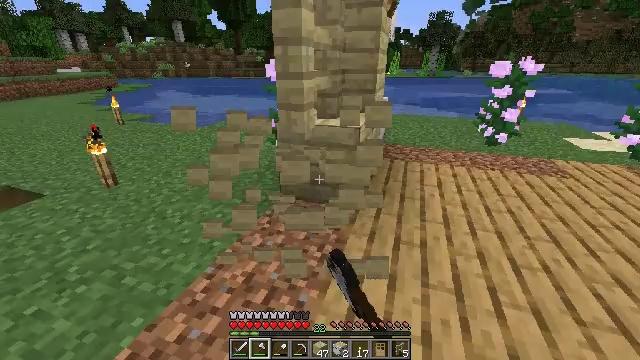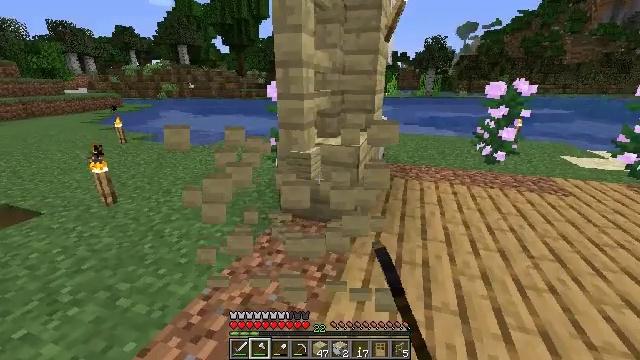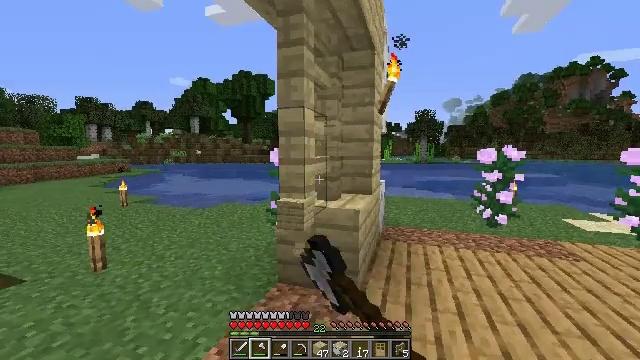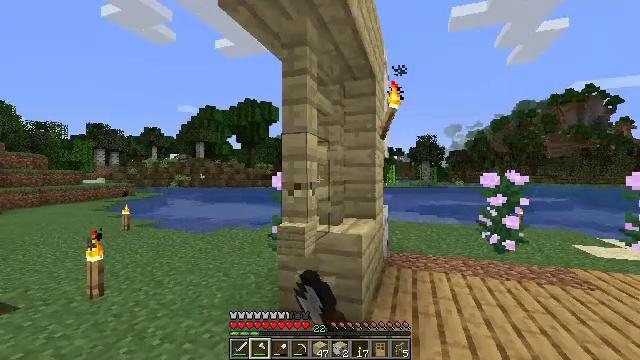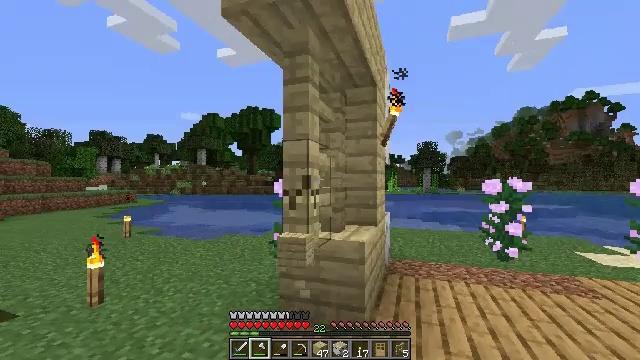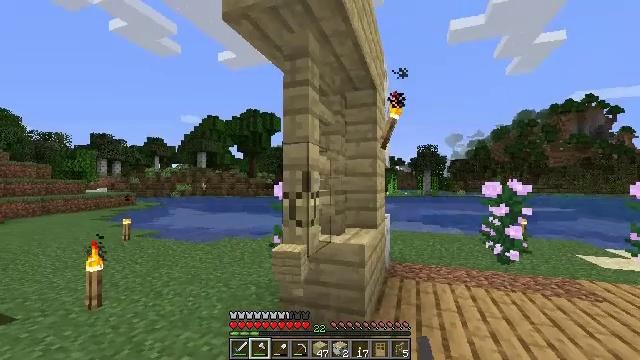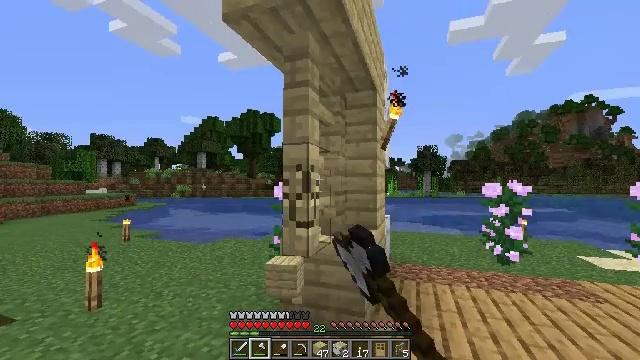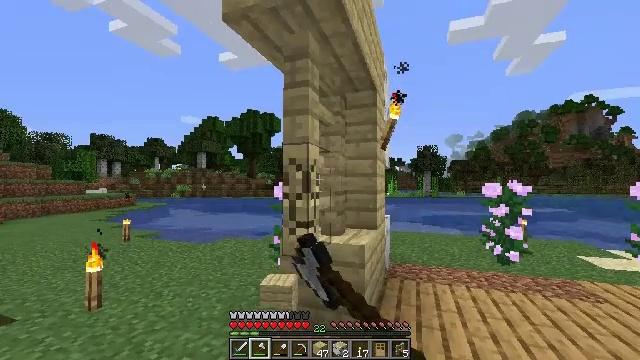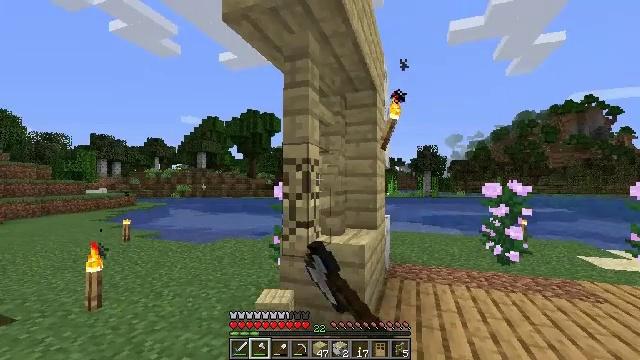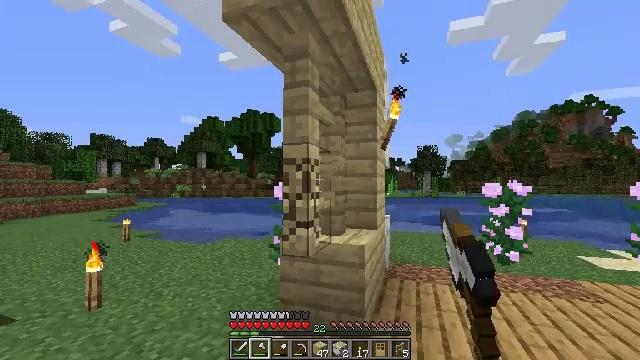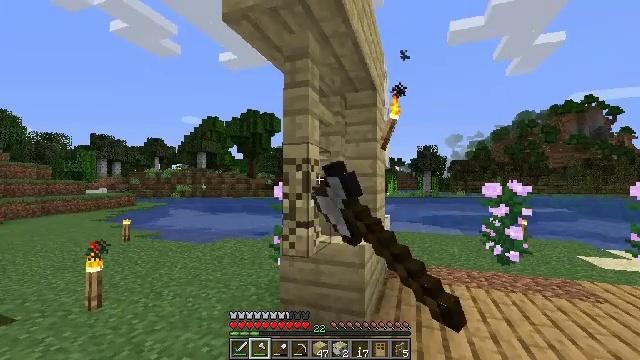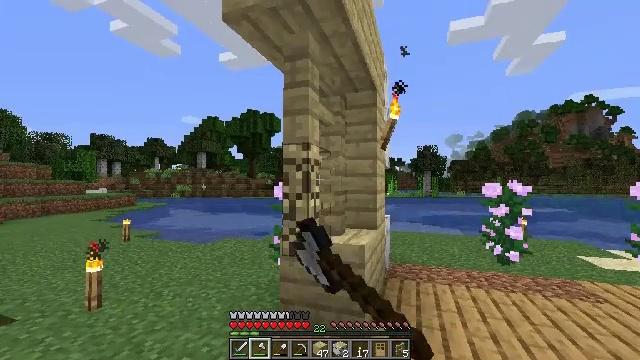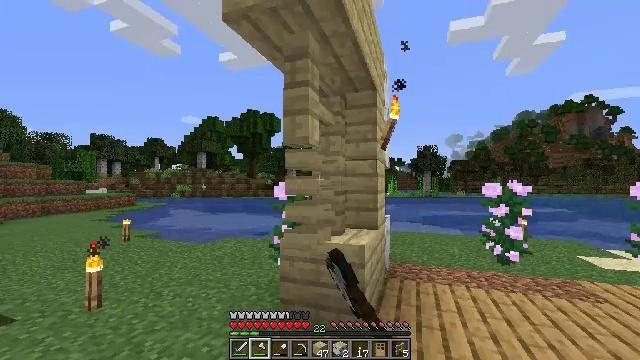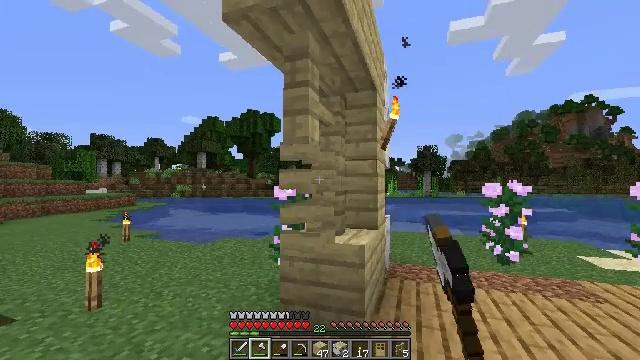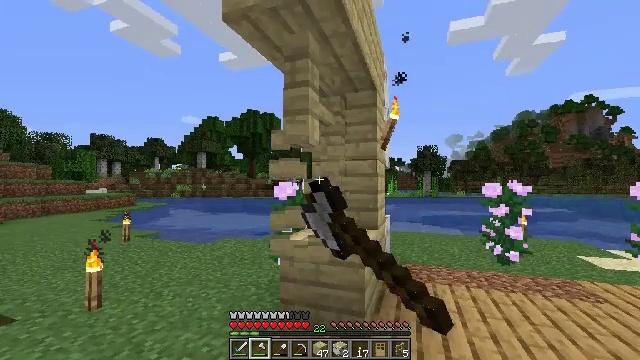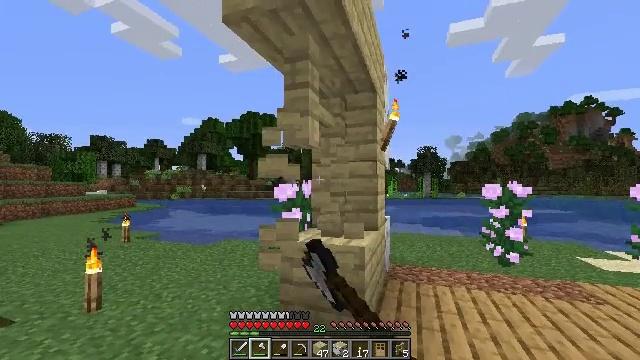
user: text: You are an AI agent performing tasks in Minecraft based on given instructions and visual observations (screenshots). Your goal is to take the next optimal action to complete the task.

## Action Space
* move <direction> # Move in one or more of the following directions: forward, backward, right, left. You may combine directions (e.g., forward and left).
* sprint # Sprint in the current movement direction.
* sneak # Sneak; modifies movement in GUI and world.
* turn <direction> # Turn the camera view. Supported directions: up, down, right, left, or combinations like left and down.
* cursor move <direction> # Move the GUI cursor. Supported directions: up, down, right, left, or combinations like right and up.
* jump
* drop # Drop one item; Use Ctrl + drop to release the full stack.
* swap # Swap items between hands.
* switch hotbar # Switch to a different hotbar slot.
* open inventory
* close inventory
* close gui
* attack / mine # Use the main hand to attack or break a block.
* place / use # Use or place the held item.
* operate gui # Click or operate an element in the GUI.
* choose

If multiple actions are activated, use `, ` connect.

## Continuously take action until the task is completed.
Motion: motion action
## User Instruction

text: Break the birch fence.
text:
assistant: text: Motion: turn up, attack / mine
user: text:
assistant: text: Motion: turn up, attack / mine
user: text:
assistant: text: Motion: turn up, attack / mine
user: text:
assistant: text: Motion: turn up, attack / mine
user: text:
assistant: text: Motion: attack / mine
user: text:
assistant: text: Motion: attack / mine
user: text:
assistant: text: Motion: attack / mine
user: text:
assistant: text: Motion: attack / mine
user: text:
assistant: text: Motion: attack / mine
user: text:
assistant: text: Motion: attack / mine
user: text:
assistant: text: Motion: attack / mine
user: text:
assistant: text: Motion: attack / mine
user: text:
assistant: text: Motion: attack / mine
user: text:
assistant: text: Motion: attack / mine
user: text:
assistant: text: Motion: attack / mine
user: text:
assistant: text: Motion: turn up, attack / mine
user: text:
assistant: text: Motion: turn up, attack / mine
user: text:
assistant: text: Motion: turn up, attack / mine
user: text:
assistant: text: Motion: move forward, turn up, attack / mine
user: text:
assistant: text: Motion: move forward, turn up, attack / mine
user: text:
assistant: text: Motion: move forward, attack / mine
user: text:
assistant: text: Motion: turn up, attack / mine
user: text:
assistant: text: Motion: turn up, attack / mine
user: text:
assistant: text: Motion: turn up, attack / mine
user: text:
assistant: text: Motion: turn up, attack / mine
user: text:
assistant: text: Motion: attack / mine
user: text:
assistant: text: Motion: attack / mine
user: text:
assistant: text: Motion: attack / mine
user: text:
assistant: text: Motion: attack / mine
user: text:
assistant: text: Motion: attack / mine